Question: i have donut chart with legend specification. I have 2 values in dataset. But here with this code i'm getting only the first value, "Unresolved".
'''
var dataset = {
Unresolved: [3],
Resolved:[7]
};
var keyValue=[];
for(key in dataset){
keyValue.push(key);
}
var width = 260,
height = 300,
radius = Math.min(width, height) / 2;
var color = ["#9F134C", "#ccc"];
var pie = d3.layout.pie()
.sort(null);
var arc = d3.svg.arc()
.innerRadius(radius - 90)
.outerRadius(radius - 80);
var svg = d3.select("body").append("svg")
.attr("width", width)
.attr("height", height)
.append("g")
.attr("transform", "translate(" + width / 2 + "," + height / 2 + ")");
var gs = svg.selectAll("g").data(d3.values(dataset)).enter().append("g");
var path = gs.selectAll("path")
.data(function(d,i) { return pie(d); })
.enter().append("path")
.attr("fill", function(d, i) { console.log("log", keyValue[i]);return color[i]; }) //Here i'm getting only the 1st value "unresolved".
.attr("d", arc);
var legendCircle = d3.select("body").append("svg").selectAll("g").data(keyValue).enter().append("g")
.attr("class","legend")
.attr("width", radius)
.attr("height", radius * 2)
.attr("transform", function(d, i) { return "translate(0," + i * 20 + ")"; });
legendCircle.append("rect")
.attr("width", 18)
.attr("height", 10)
.style("fill", function(d, i) { return color[i];});
legendCircle.append("text")
.attr("x", 24)
.attr("y", 5)
.attr("dy", ".35em")
.text(function(d) { return d; });
'''
The output i'm getting is,

Can anyone help on this? Thanks.
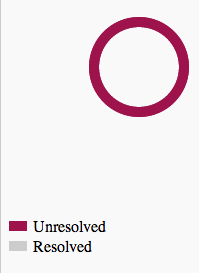
Answer: It looks like you're doing a nested selection in your code, which you would usually only need for nested data. Your data is not nested however -- there's a single level with 2 values. What's happening is that, by using a nested selection, you're descending into the value arrays, each of which contains only a single value.
It works fine if you do away with the nested selection and pass your original data to the pie layout.
'''
var gs = svg.selectAll("g").data(pie(d3.values(dataset))).enter().append("g");
var path = gs.append("path")
.attr("fill", function(d, i) { return color[i]; })
.attr("d", arc);
'''
Complete example <URL>.